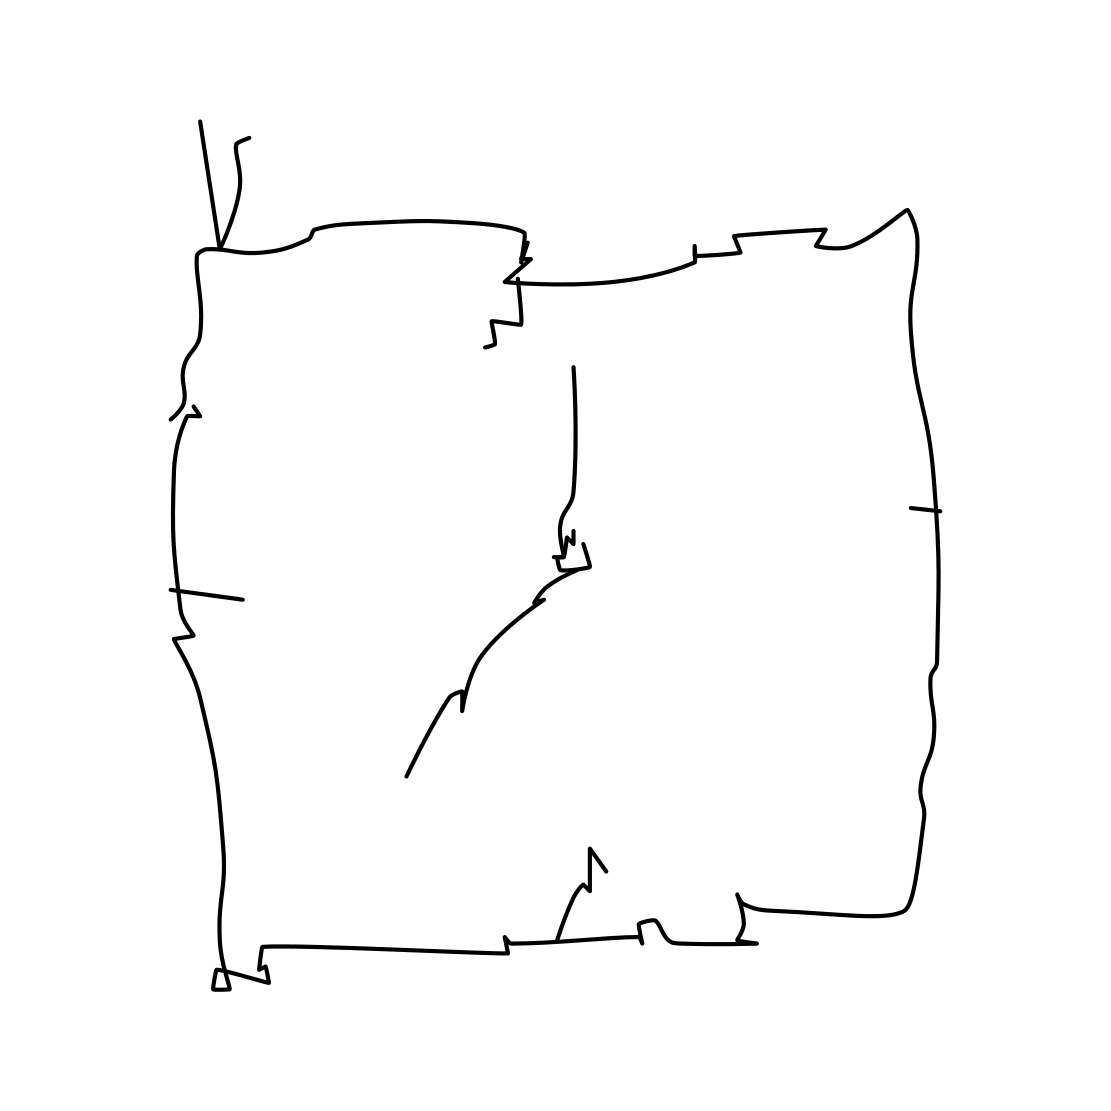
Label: alarm clock